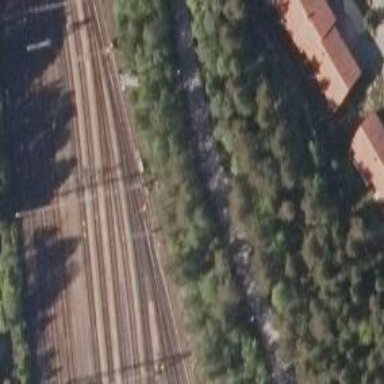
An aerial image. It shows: Rail yard with electrified contact lines for the railway.